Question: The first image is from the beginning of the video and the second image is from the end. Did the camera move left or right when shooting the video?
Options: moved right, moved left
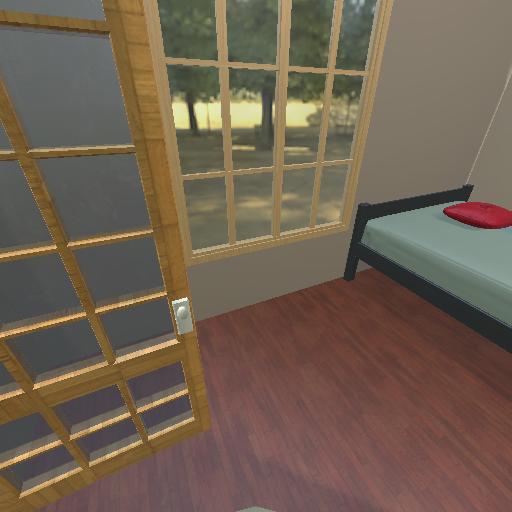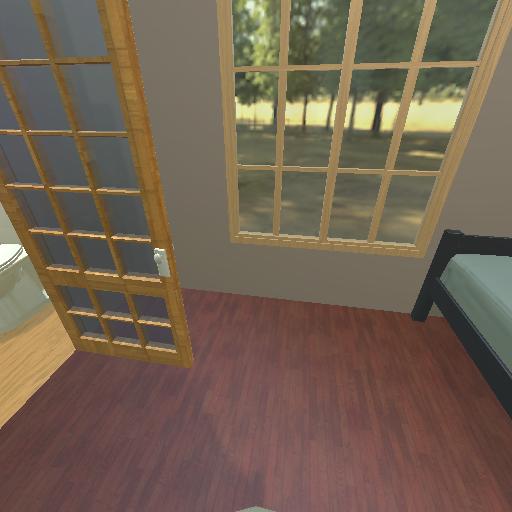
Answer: moved right